Question: I'm trying to get cuda to execute a kernel on my webcam video.
I would like it to, retrieve data from my webcam, send it to my GPU, process a kernel, then send the resulting image back to be dislpayed.
'''
#include "cuda.h"
#include "cuda_runtime.h"
#include "device_launch_parameters.h"
#include <stdio.h>
#include <Windows.h>
#include "Bitmap.h"
#include "OpenCVTest.h"
#include "OpenCVTest.h"
#include <opencv2/opencv.hpp>
using namespace cv;
#define Pixel unsigned char
__global__ void TestKernel(unsigned char * img)
{
int index = threadIdx.x + blockIdx.x * blockDim.x;
img[index] = 100;
}
int main(void)
{
VideoCapture cap(0);
Mat input;
Mat frame;
Mat Output;
cap >> frame;
//cap >> Output;
cvtColor(frame, Output, CV_BGR2GRAY);
uchar *d_frame;
size_t size = (int) (640 * 480);
cudaMalloc((void **)&d_frame, size);
namedWindow("Window",1);
for(;;)
{
cap >> input;
cvtColor(input, frame, CV_BGR2GRAY);
cudaMemcpy(d_frame, frame.data, size, cudaMemcpyHostToDevice);
TestKernel<<<640 * 480, 1>>>( d_frame );
cudaMemcpy(Output.data, d_frame, size, cudaMemcpyDeviceToHost);
imshow("Window", Output);
if(waitKey(30) >= 0) break;
}
cudaFree(d_frame);
return 0;
}
'''
I've just written a very basic test kernel to start with. But it appears that the kernel is not being executed as the image that I get displays is simply the gray scale video from my webcam.
As Robert sugested I've added some error checking by adding
'''
gpuErrchk( cudaPeekAtLastError() );
'''
After calling the kernel
Where gpuErrchk is
'''
#define gpuErrchk(ans) { gpuAssert((ans), __FILE__, __LINE__); }
inline void gpuAssert(cudaError_t code, char *file, int line, bool abort=true)
{
if (code != cudaSuccess)
{
fprintf(stderr,"GPUassert: %s %s %d
", cudaGetErrorString(code), file, line);
if (abort) exit(code);
}
}
'''

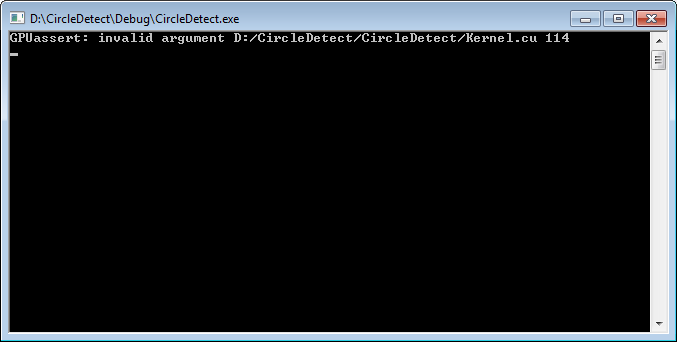
Answer: 640 * 480 = 307200
Unless you have compiled the code for, and are running on a cc 3.0 or higher GPU, this is not an acceptable choice for the first configuration parameter of the kernel:
'''
TestKernel<<<640 * 480, 1>>>( d_frame );
'''
For pre-cc3.0 devices, the first parameter (i.e. 'Maximum x-dimension of a grid of thread blocks') <URL> for the first 2 dimensions of the dim3 quantity.
If you did <URL> You can also try running your code with 'cuda-memcheck' as a quick test.